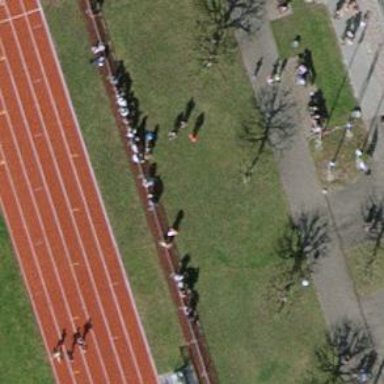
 designed for leisure and sports activities."